Question: What's up everyone,
I am heuristically producing a Pong clone in Box2D via libGDX. The Null Pointer Exception is originating in the ContactListener's beginContact() method in which I am trying to implement score logic.
The Box2D world uses two separate EdgeShapes as sensors for incrementing a score variable upon collision with the Ball (view attached image). The collision logic between the Ball and the two EdgeShapes works, but collision between the Ball and anything else in the Box2D world crashes the program.

The stack trace:
'''
Exception in thread "LWJGL Application" java.lang.NullPointerException
at com.ckq3r.Pong.screens.GameScreen$2.beginContact(GameScreen.java:491)
at com.badlogic.gdx.physics.box2d.World.beginContact(World.java:876)
at com.badlogic.gdx.physics.box2d.World.jniStep(Native Method)
at com.badlogic.gdx.physics.box2d.World.step(World.java:602)
at com.ckq3r.Pong.screens.GameScreen.render(GameScreen.java:99)
at com.badlogic.gdx.Game.render(Game.java:46)
at com.ckq3r.Pong.PongGame.render(PongGame.java:236)
at com.badlogic.gdx.backends.lwjgl.LwjglApplication.mainLoop(LwjglApplication.java:204)
at com.badlogic.gdx.backends.lwjgl.LwjglApplication$1.run(LwjglApplication.java:112)
'''
The problematic code:
'''
/**Box2D contact listener**/
private void createContactListener() {
world.setContactListener(new ContactListener() {
@Override
public void beginContact(Contact contact) {
Fixture fixtureA = contact.getFixtureA();
Fixture fixtureB = contact.getFixtureB();
Gdx.app.log("beginContact", "between " + fixtureA.toString() + " and " + fixtureB.toString());
if(fixtureA.getBody().getUserData().equals(1) && fixtureB.getBody().getUserData().equals(2) || fixtureA.getBody().getUserData().equals(2) && fixtureB.getBody().getUserData().equals(1)){
Gdx.app.log("HIT", "goal1 contact");
score1++;
score1String = score1 + "";
}
if(fixtureA.getBody().getUserData().equals(1) && fixtureB.getBody().getUserData().equals(3) || fixtureA.getBody().getUserData().equals(3) && fixtureB.getBody().getUserData().equals(1)){
Gdx.app.log("HIT", "goal2 contact");
score2++;
score2String = score2 + "";
}
}
@Override
public void endContact(Contact contact) {
Fixture fixtureA = contact.getFixtureA();
Fixture fixtureB = contact.getFixtureB();
Gdx.app.log("endContact", "between " + fixtureA.toString() + " and " + fixtureB.toString());
}
@Override
public void preSolve(Contact contact, Manifold oldManifold) {
}
@Override
public void postSolve(Contact contact, ContactImpulse impulse) {
}
});
}
'''
Notes:
1. When I comment out the two conditional statements within the beginContact() method, the code runs. When uncommented, the error is reproduced.
2. The Ball userData is circleBody.setUserData(1);
3. The goal1 userData is goalBody.setUserData(2);
4. The goal2 userData is goalBody.setUserData(3);
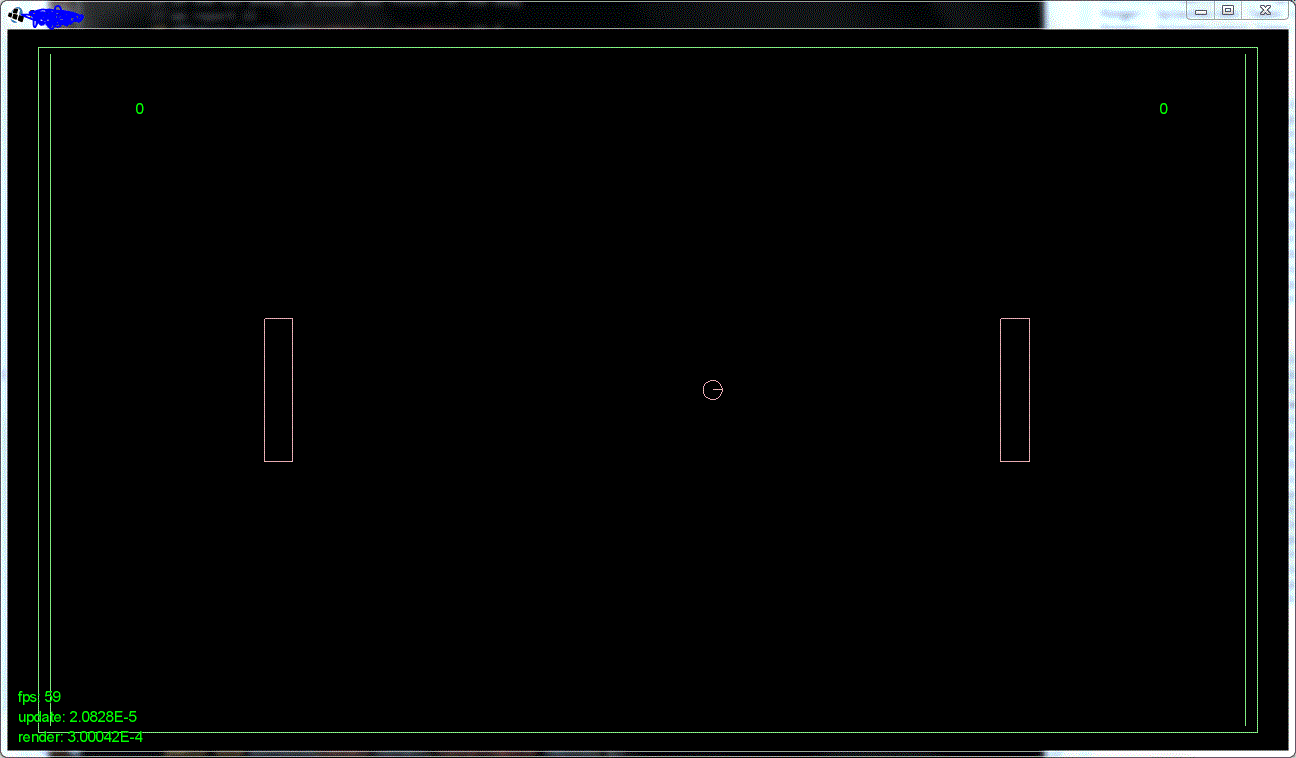
Answer: Set the userdata for each body in the Box2D world so that you can use conditional logic within the ContactListener to assess whether or not the collision should be handled.
With the emphasis being on the line 'paddleBody.setUserData(4);' below. You can pick any number to set to the userdata of the individual object, so long as the number is unique from the userdata of the other objects within your world.
For example:
'''
/**paddle1**/
BodyDef paddleDef = new BodyDef();
paddleDef.type = BodyType.DynamicBody;
paddleDef.position.set(width * 0.2f, height / 2);
paddleDef.fixedRotation = true;
Body paddleBody = world.createBody(paddleDef);
paddleBody.setUserData(4);
PolygonShape paddleShape = new PolygonShape();
paddleShape.setAsBox(3.0f, 15.0f); //half-width and half-height
FixtureDef paddleFD = new FixtureDef();
paddleFD.shape = paddleShape;
paddleFD.density = 10.0f;
paddleFD.friction = 0.0f;
paddleFD.restitution = 0.1f;
paddleBody.createFixture(paddleFD);
paddleShape.dispose();
paddleBody.setLinearVelocity(0.0f, 0.0f);
/**end paddle1**/
/**paddle2**/
BodyDef paddleDef2 = new BodyDef();
paddleDef2.type = BodyType.DynamicBody;
paddleDef2.position.set(width * 0.8f, height / 2);
paddleDef2.fixedRotation = true;
Body paddleBody2 = world.createBody(paddleDef2);
paddleBody2.setUserData(5);
PolygonShape paddleShape2 = new PolygonShape();
paddleShape2.setAsBox(3.0f, 15.0f); //half-width and half-height
FixtureDef paddleFD2 = new FixtureDef();
paddleFD2.shape = paddleShape2;
paddleFD2.density = 10.0f;
paddleFD2.friction = 0.0f;
paddleFD2.restitution = 0.1f;
paddleBody2.createFixture(paddleFD2);
paddleShape2.dispose();
paddleBody2.setLinearVelocity(0.0f, 0.0f); // Move nowhere at a rate of x = 0.0f, y = 0.0f meters per second
/**end paddle2**/
'''